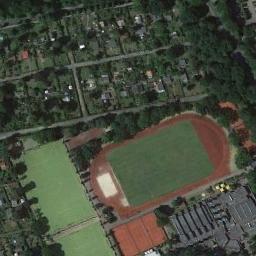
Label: ground_track_field